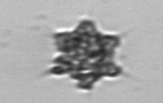
Label: Dictyocha